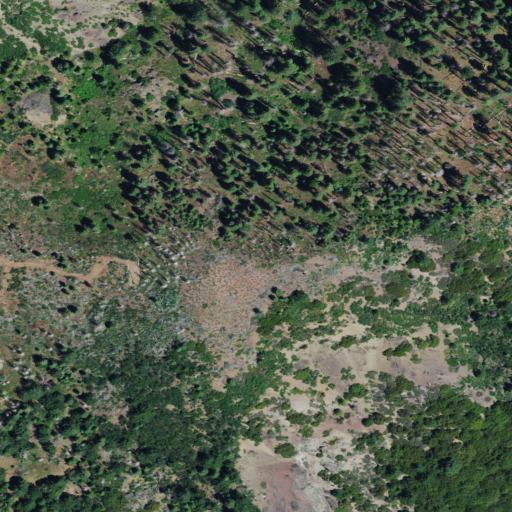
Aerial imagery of mountain in California named Tierney Peak containing shrub, grassland, and evergreen forest